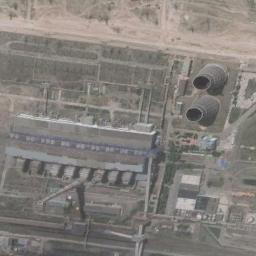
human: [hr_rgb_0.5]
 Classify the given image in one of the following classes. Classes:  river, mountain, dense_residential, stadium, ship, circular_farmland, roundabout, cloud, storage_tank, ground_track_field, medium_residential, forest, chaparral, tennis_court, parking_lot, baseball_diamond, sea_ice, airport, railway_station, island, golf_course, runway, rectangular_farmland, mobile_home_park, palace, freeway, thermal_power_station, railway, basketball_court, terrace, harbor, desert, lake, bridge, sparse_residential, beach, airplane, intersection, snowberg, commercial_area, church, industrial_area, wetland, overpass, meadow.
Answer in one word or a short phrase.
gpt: thermal_power_station